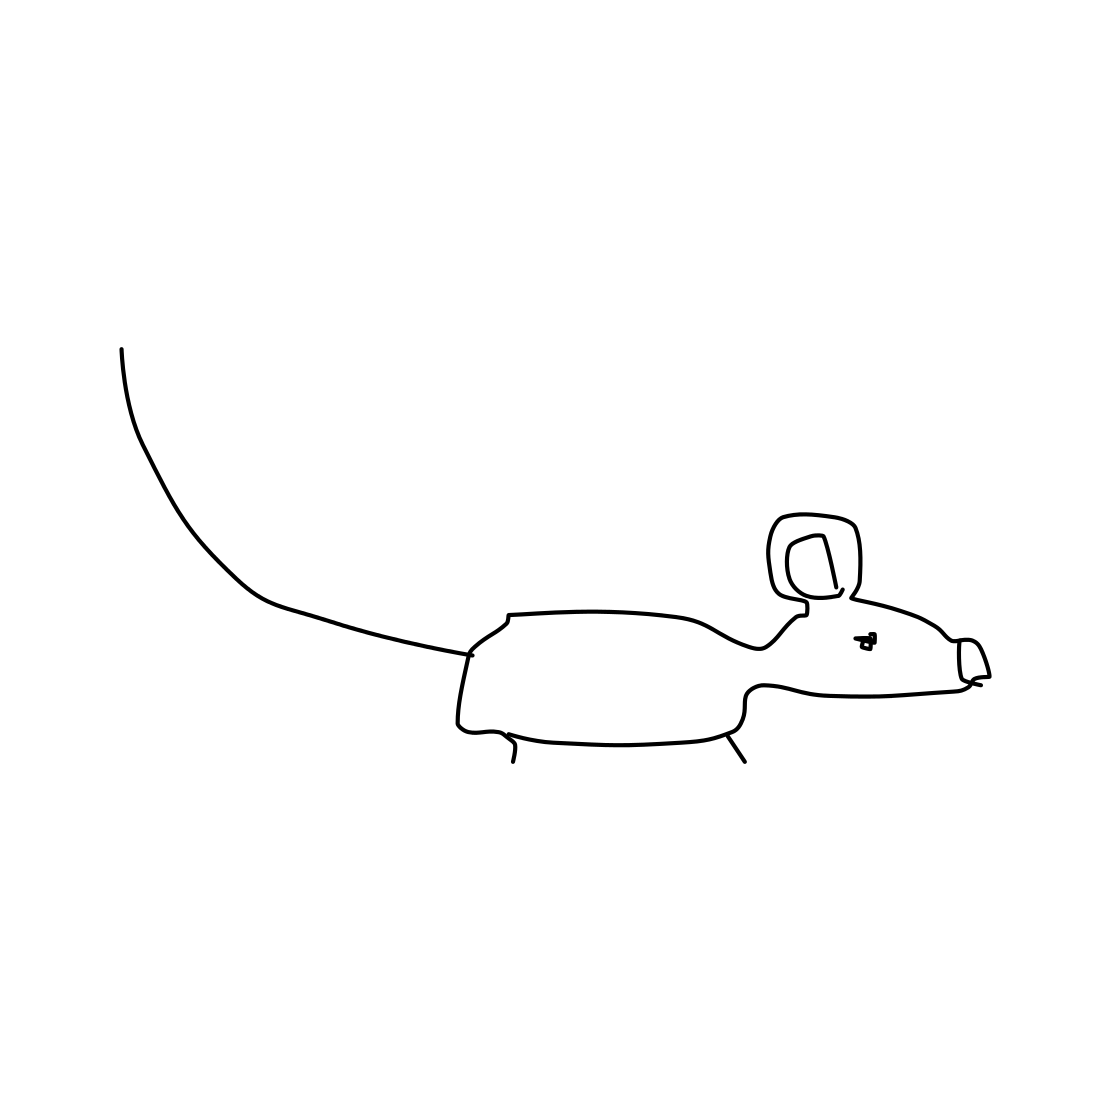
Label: mouse (animal)